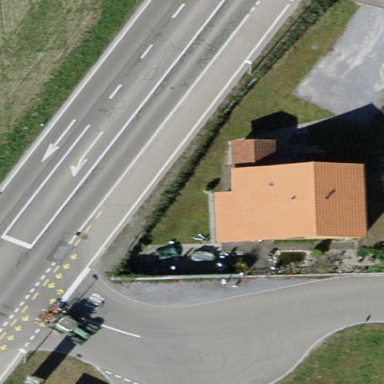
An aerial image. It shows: Detached building with gabled roof.